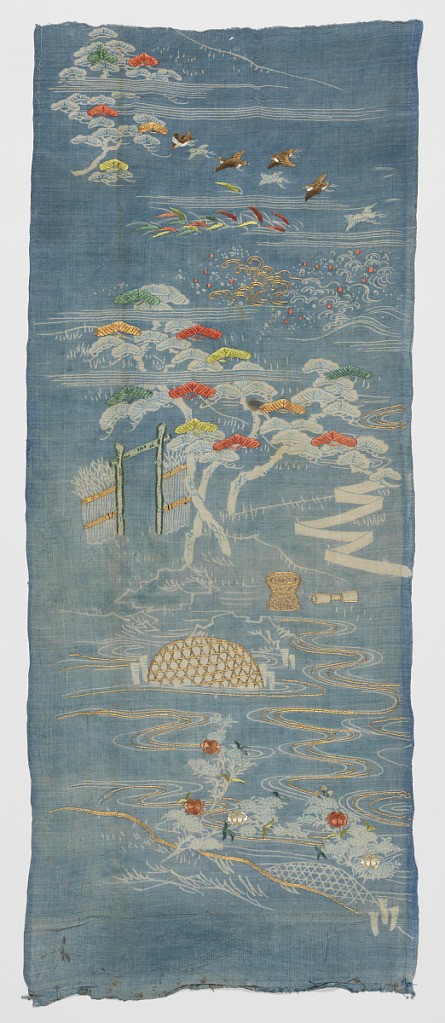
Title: Panels
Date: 1725–50
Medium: linen, silk, gilded paper wrapped on linen thread Technique: stenciled and resist dyed; embroidered and couched
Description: Landscape with a swirling river, fishermen's nets, river banks with trees and fences, and birds flying over distant waves - all reserved in white on a blue ground. Details embroidered in bright silk floss of orange, green, brown, black and white or couched in gold.